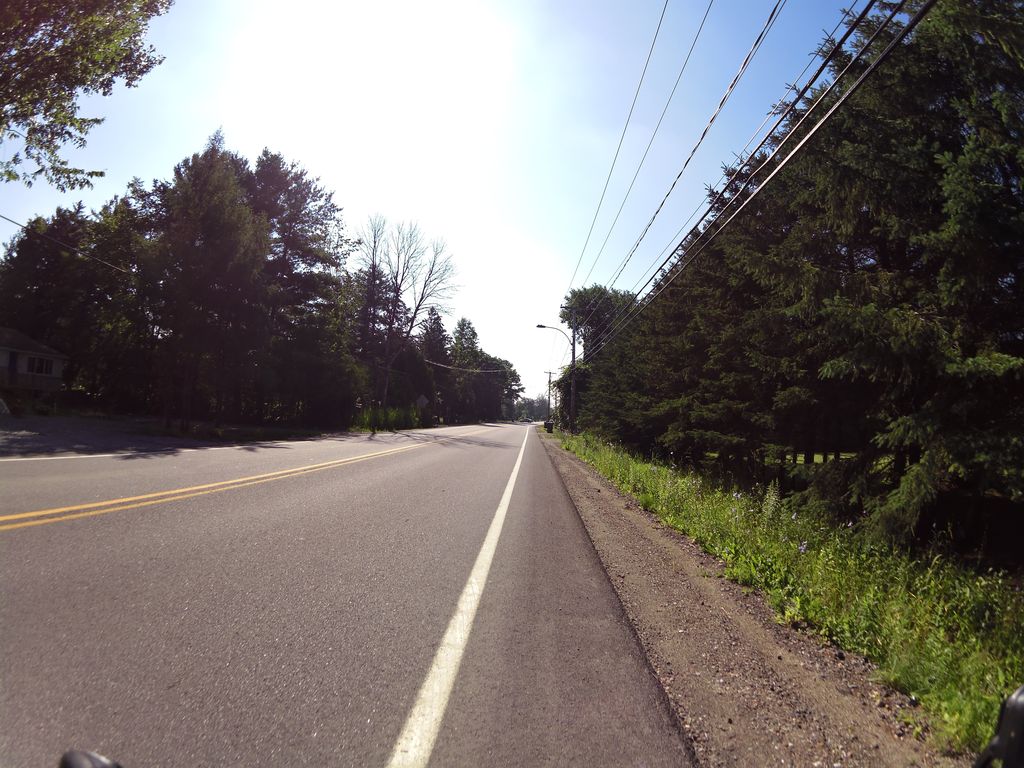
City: ottawa-gatineau